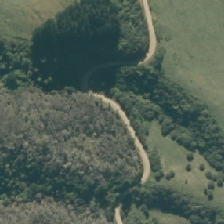
Land cover: manuka_kanuka